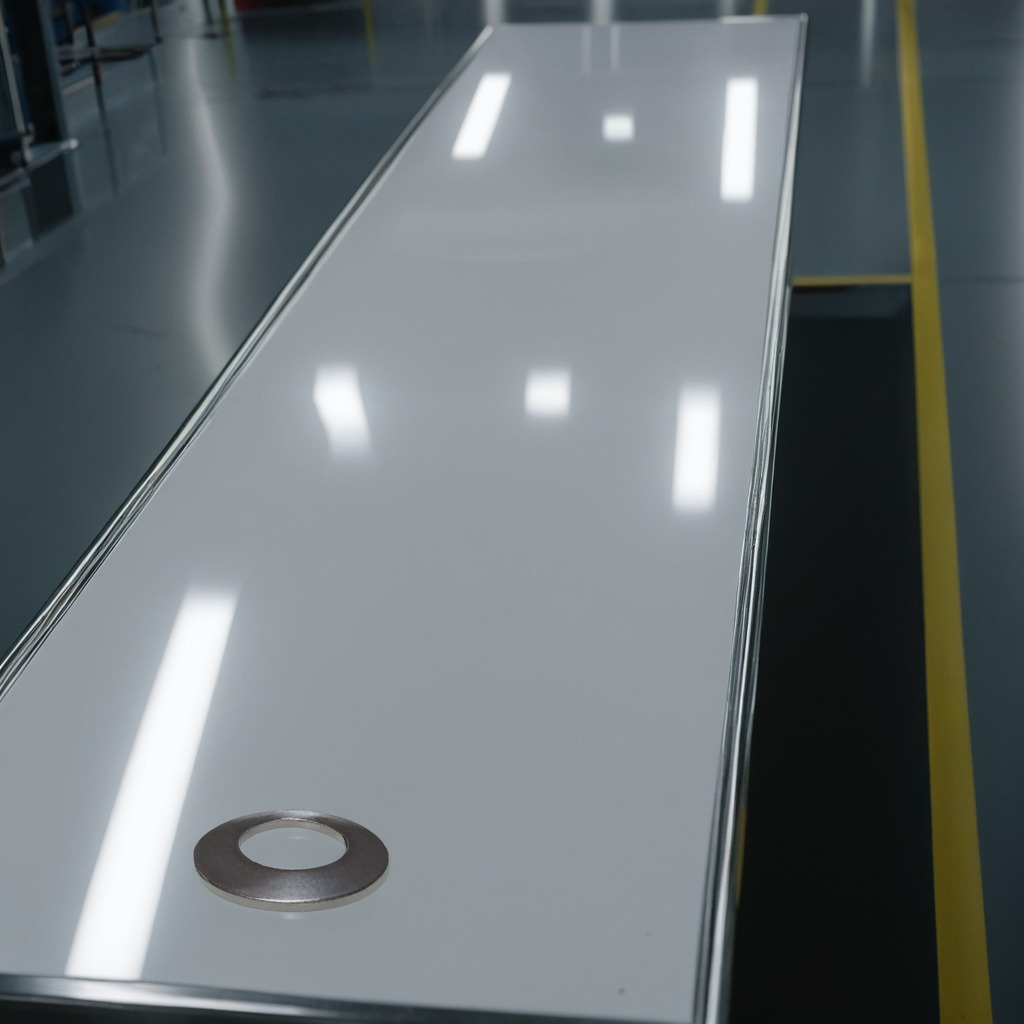
A flat metal washer is lying on the table.